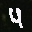
Label: 4